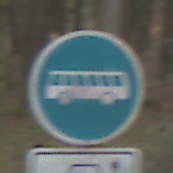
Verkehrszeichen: Busssonderstreifen
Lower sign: MehrspurigeFahrzeugeFrei11
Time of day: Midday
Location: Outdoor (Nature)
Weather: Overcast
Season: NotSpecified
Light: Natural